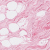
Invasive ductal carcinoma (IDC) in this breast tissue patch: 0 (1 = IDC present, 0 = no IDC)